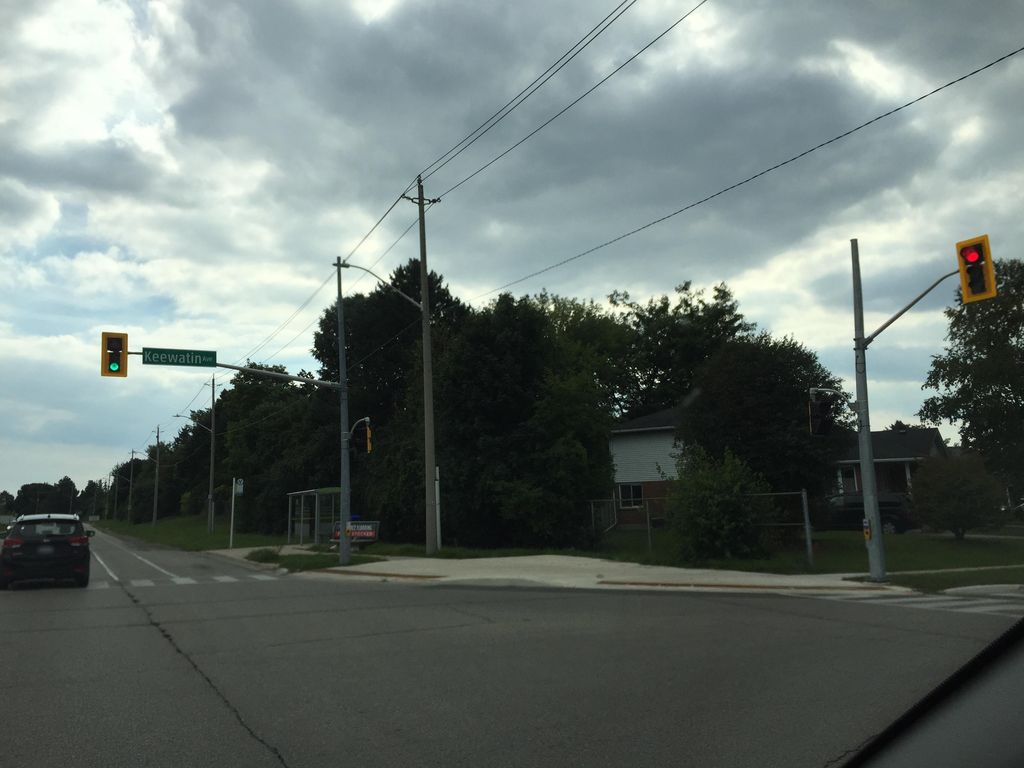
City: kitchener-waterloo